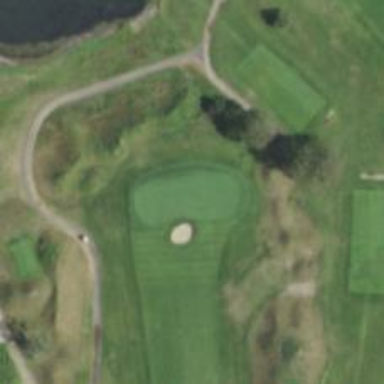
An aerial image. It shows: View of golf hole.